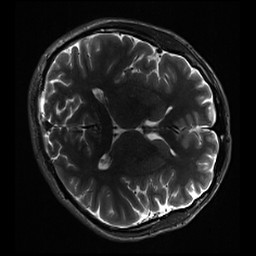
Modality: inplaneT2
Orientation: axial